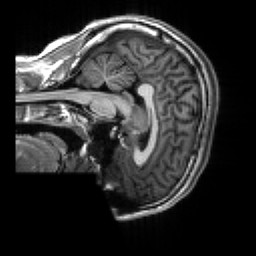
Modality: T1w
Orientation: sagittal
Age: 19
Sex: male
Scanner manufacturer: siemens
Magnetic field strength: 3 T
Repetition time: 2.3 s
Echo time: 0.00267 s